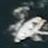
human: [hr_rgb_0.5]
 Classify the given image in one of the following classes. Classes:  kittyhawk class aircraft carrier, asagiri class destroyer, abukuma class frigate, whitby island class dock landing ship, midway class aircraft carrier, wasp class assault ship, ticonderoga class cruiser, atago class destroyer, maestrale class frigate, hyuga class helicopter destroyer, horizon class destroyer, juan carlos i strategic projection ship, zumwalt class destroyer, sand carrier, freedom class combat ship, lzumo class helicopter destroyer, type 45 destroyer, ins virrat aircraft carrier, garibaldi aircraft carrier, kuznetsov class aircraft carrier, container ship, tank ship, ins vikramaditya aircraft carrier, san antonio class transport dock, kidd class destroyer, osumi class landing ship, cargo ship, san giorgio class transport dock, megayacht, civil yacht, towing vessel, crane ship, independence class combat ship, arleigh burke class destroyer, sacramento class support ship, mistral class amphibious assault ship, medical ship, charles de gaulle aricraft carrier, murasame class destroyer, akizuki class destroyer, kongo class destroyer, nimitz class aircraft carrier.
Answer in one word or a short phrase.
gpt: Civil yacht